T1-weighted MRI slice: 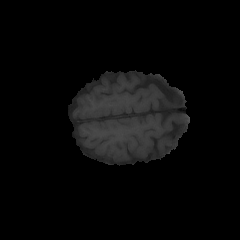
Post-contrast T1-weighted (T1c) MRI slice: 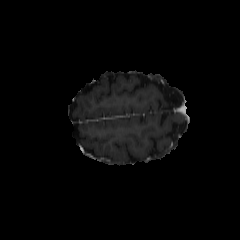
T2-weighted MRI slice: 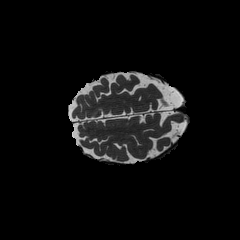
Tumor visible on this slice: no